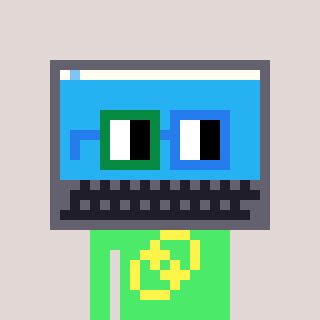
a pixel art character with square green and blue glasses, a laptop-shaped head and a teal-colored body on a warm background